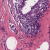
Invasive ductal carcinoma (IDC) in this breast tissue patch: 1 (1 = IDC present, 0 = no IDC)